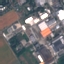
Label: Industrial